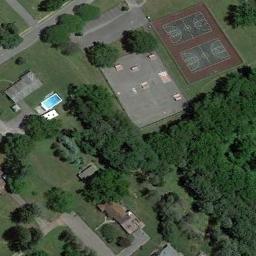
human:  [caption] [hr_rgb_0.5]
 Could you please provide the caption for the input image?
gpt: There are two basketball courts covered with trees .

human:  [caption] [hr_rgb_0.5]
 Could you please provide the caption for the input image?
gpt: Two basketball courts are built on grass with a large area of trees and some buildings nearby .

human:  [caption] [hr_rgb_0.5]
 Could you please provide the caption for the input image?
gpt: Two basketball courts on the lawn with some trees while the open area and a pool beside .

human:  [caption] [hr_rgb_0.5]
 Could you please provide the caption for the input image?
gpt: There are two small basketball courts in the upper right corner .

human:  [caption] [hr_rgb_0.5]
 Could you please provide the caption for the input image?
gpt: Many trees are beside two basketball courts .